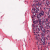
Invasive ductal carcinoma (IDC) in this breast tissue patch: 0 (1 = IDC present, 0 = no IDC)